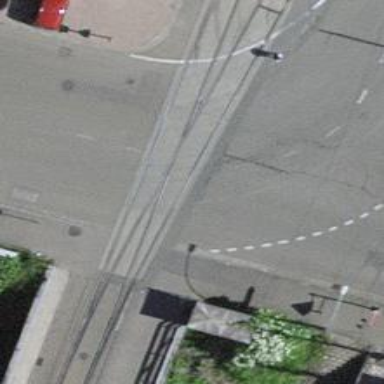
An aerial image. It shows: Railway level crossing.